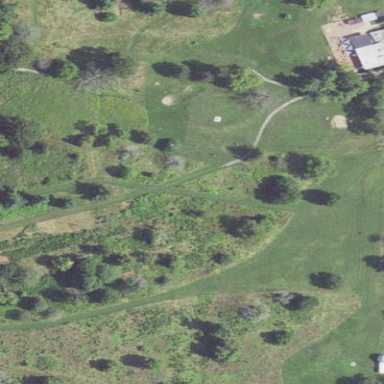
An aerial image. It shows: Grassy area designated as golf fairway.